Question: I'd like to know if anyone could help me with this.
I've got a textView and I want the background just to be applied to the text, according to its size, not to the whole textView.
There is no problem when the text is only one row lenghth, but there is when it takes more than one line...
Maybe this pic helps to understand this all...
top: what I have
bottom: what I want

Thank you :-)
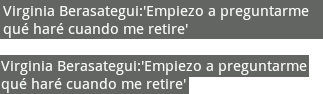
Answer: Try using something like this:
'''
TextView tv = (TextView) findViewById(R.id.myid);
tv.setText(Html.fromHtml("<span style="background: red;">Text</span>"));
'''
It might resolve your issue...
EDIT:
I found the solution here : <URL> using SpannableString